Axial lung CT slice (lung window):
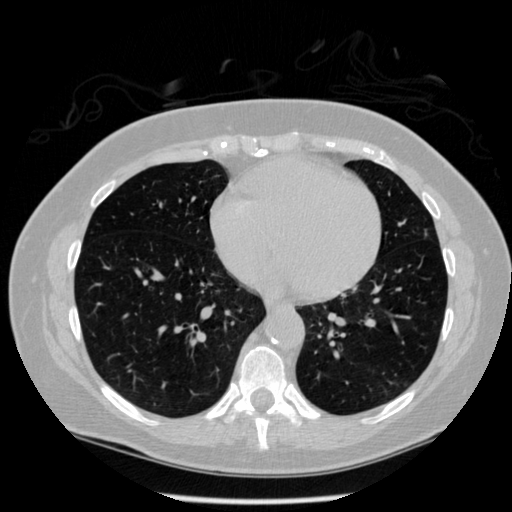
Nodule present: no